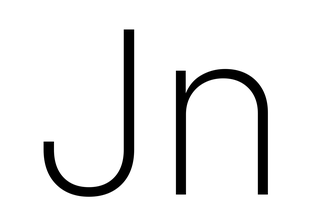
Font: Inter_ExtraLight